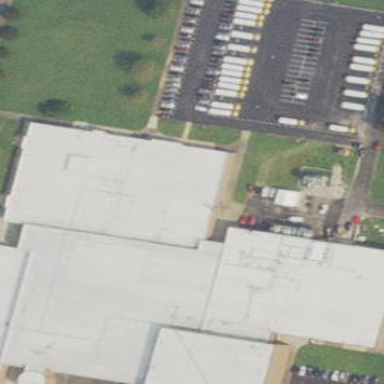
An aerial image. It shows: School building.